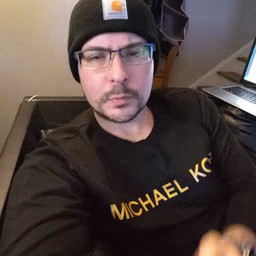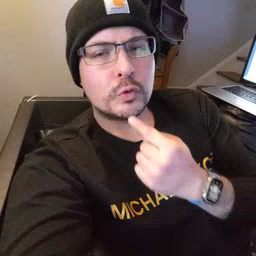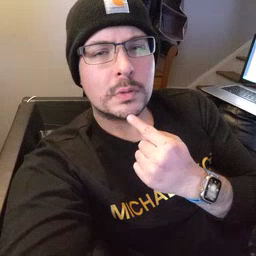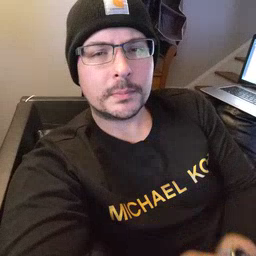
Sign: chin